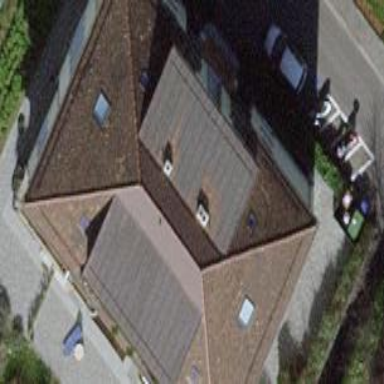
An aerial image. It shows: Hipped roof on apartment building.